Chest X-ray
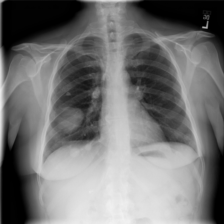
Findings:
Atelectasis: negative
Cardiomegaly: negative
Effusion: negative
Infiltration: negative
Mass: positive
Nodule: positive
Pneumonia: negative
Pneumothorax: negative
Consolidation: negative
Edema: negative
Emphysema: negative
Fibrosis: negative
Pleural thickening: negative
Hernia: negative